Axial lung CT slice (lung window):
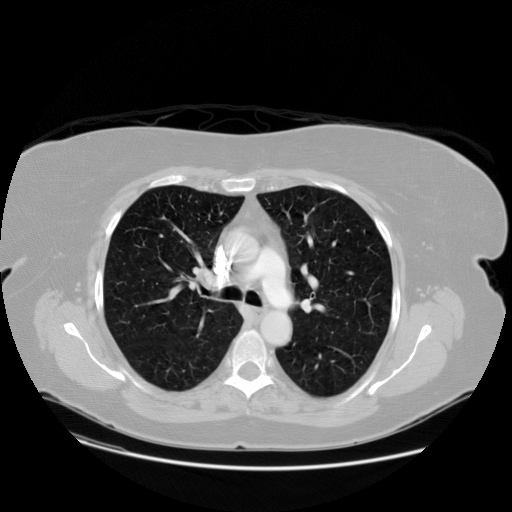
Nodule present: no